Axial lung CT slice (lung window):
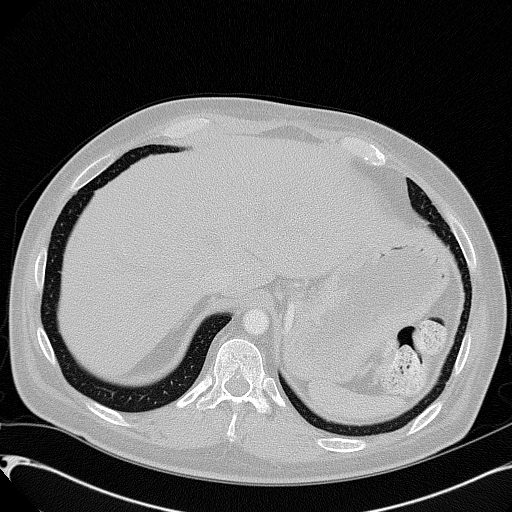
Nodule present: no